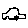
Label: car